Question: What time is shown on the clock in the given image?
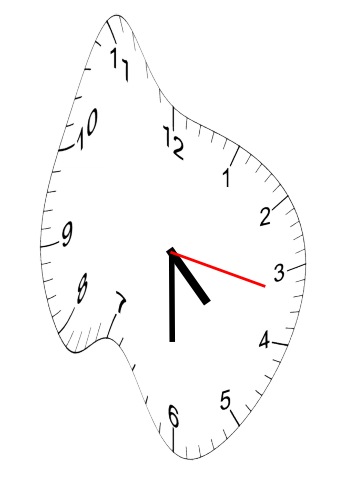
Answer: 04:30:17